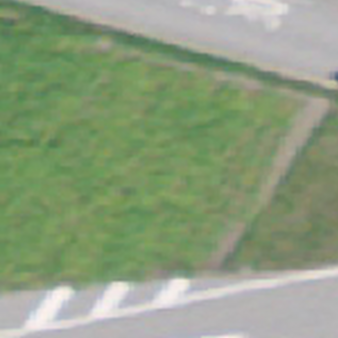
Label: other